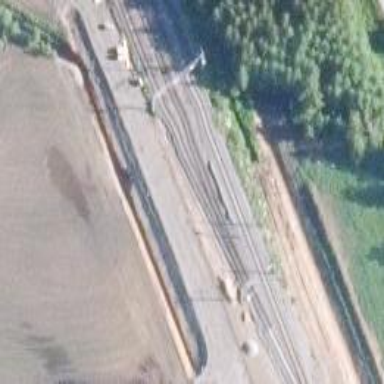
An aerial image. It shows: Railway track with continuous electrified contact line.